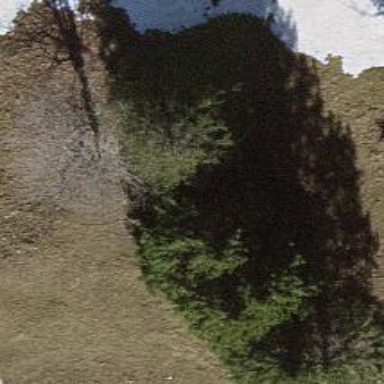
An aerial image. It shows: Single tag "natural: tree."